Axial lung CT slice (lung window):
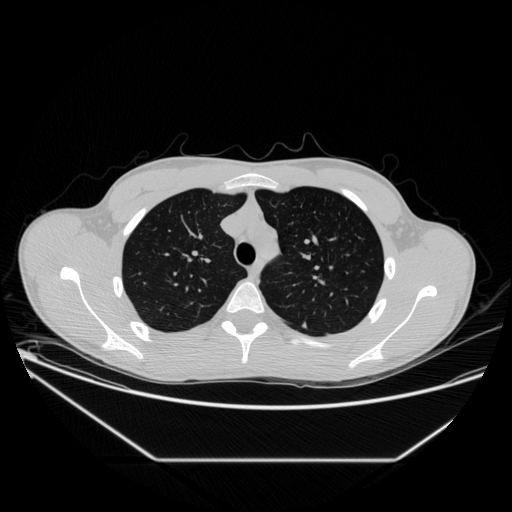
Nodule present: yes
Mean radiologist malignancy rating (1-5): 2